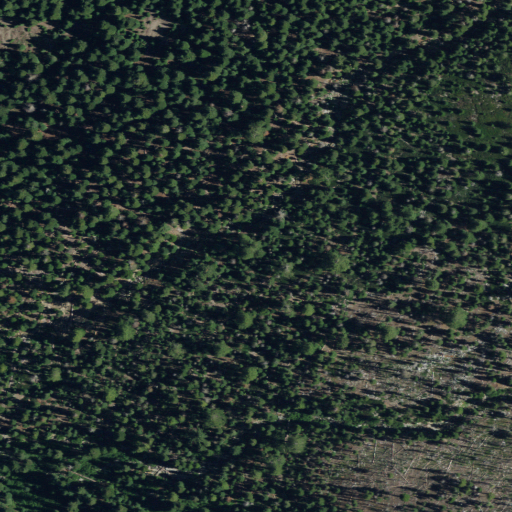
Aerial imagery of valley in California named Wolford Gulch containing evergreen forest, open development, and shrub